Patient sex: F
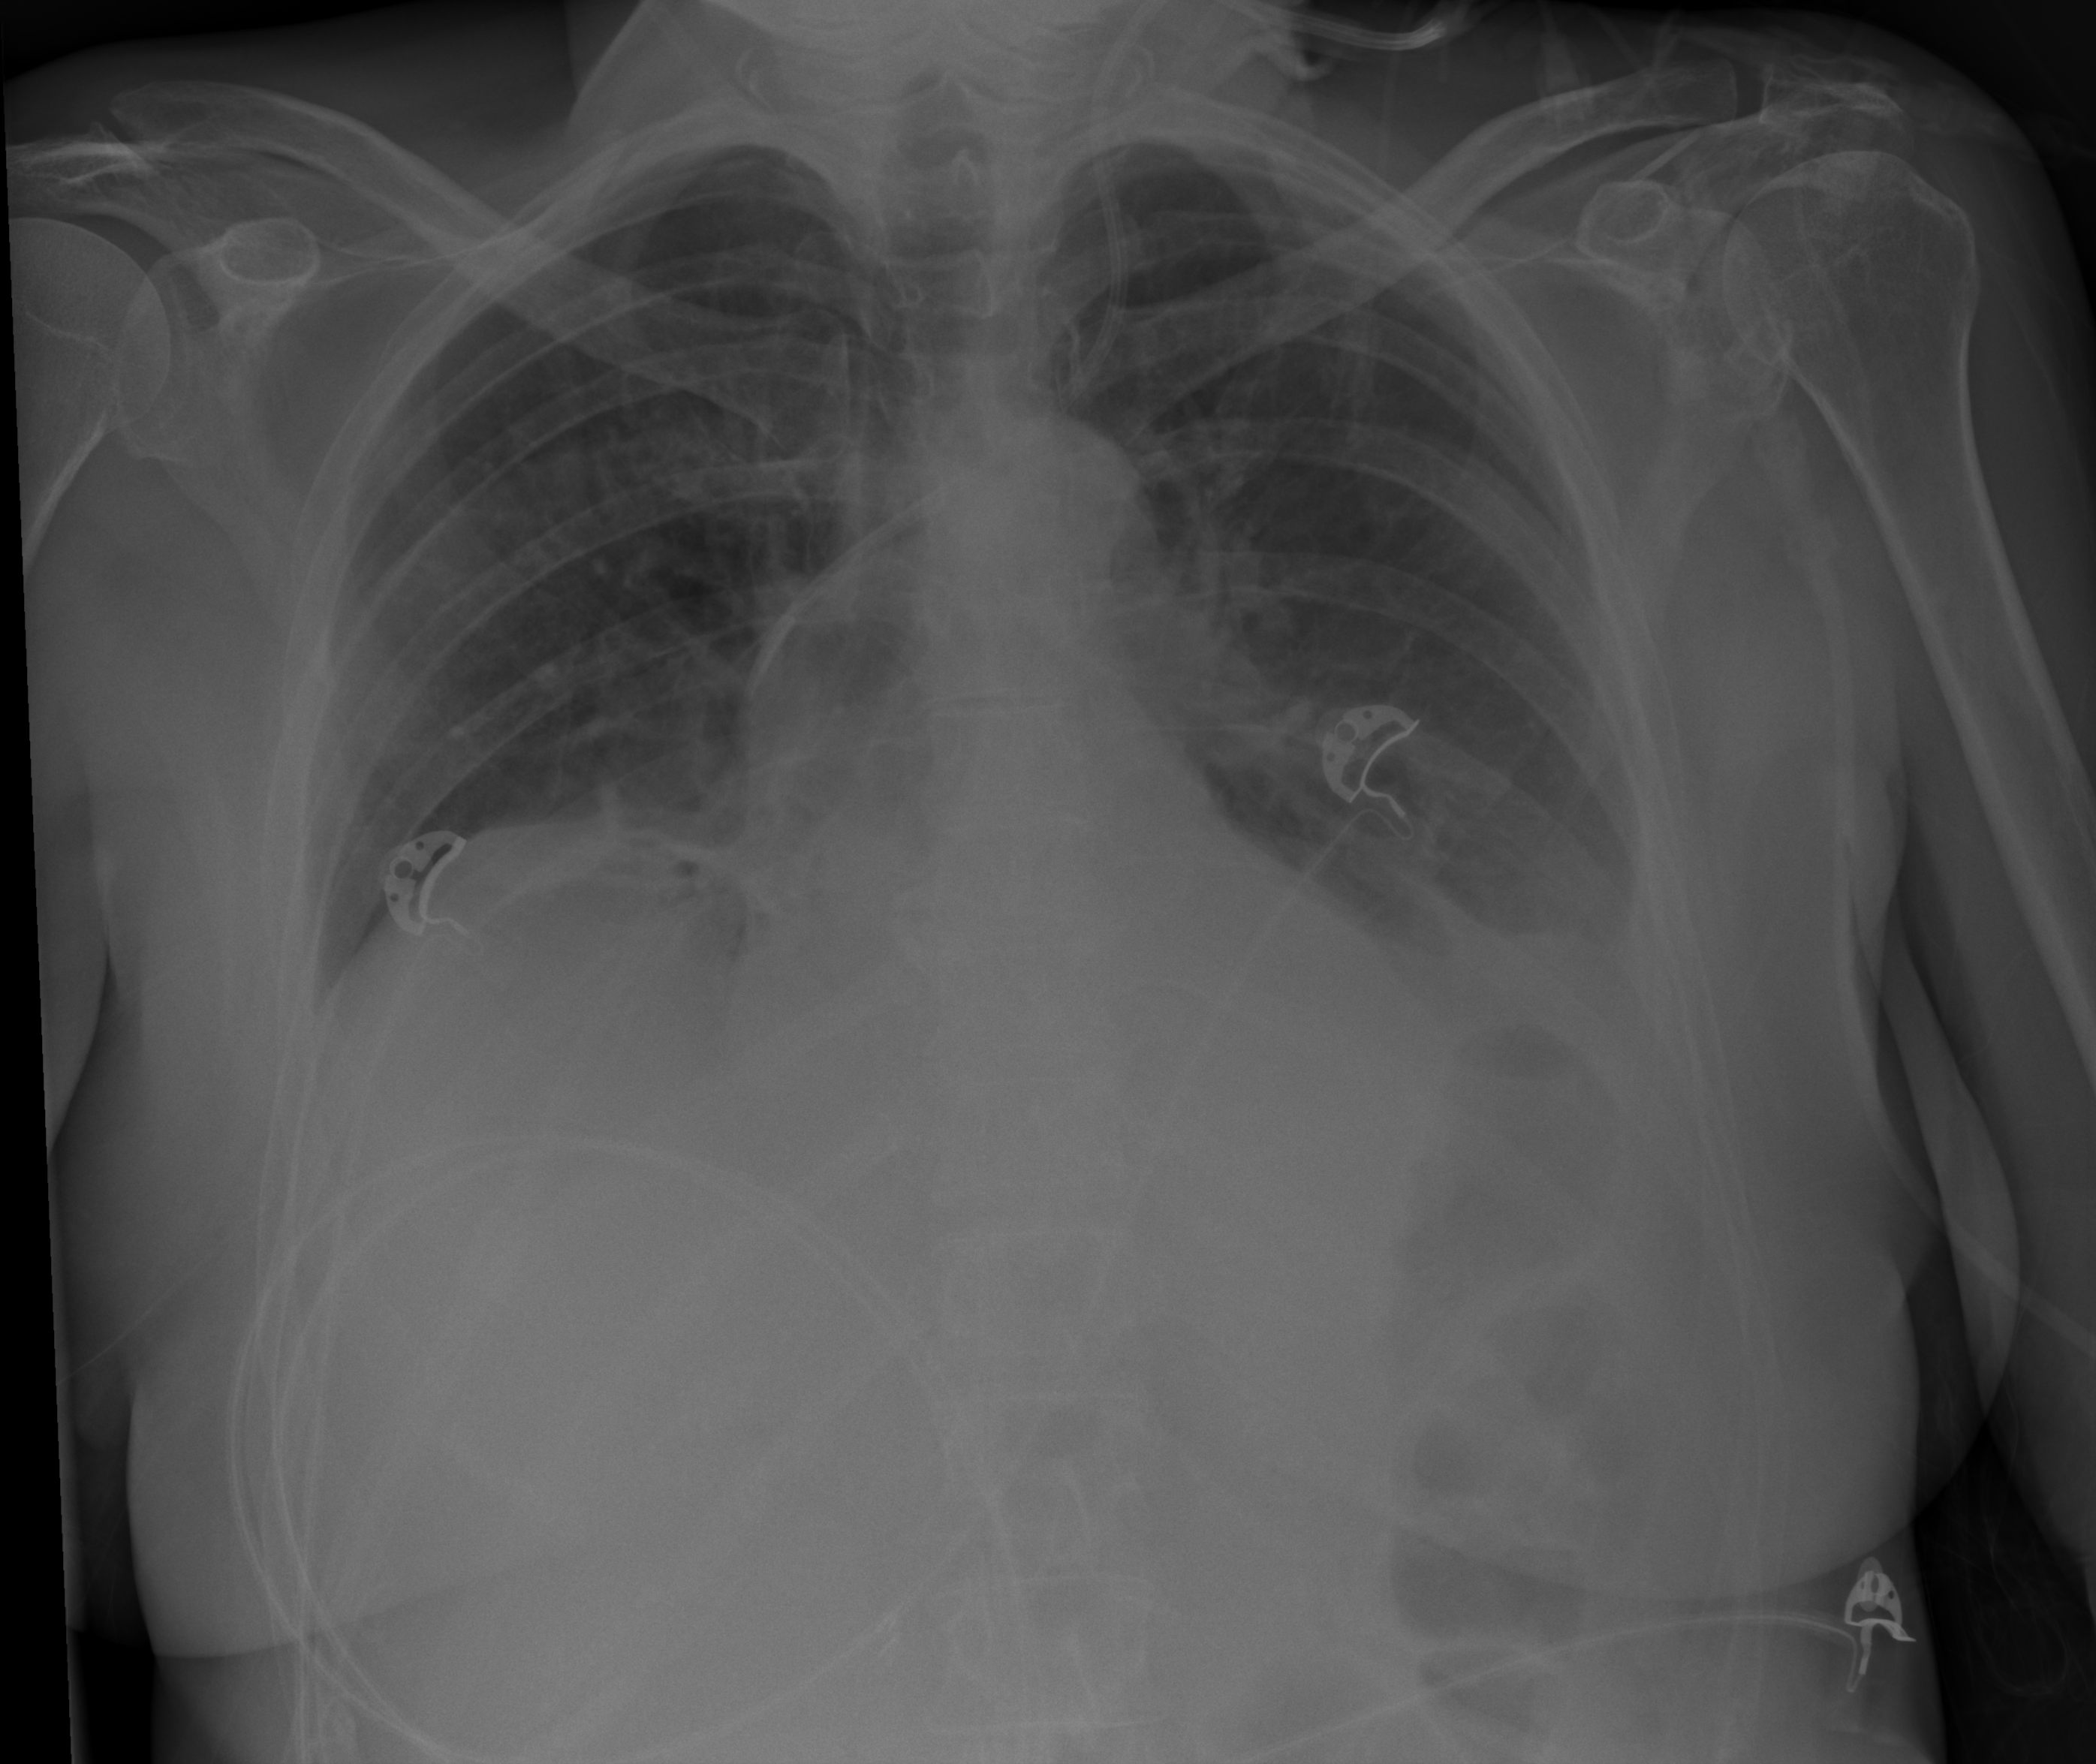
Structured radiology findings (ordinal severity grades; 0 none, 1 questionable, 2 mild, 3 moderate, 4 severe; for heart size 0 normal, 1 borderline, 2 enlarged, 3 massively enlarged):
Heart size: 1
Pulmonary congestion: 2
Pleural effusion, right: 0
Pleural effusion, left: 2
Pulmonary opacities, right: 0
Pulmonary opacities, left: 0
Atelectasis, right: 2
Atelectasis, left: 2